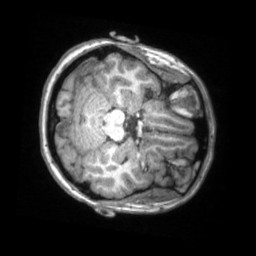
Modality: T1w
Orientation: axial
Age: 18
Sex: female